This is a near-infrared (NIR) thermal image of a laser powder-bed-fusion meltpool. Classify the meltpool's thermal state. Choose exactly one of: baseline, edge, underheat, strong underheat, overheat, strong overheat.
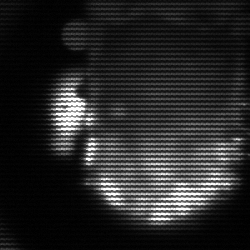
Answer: baseline